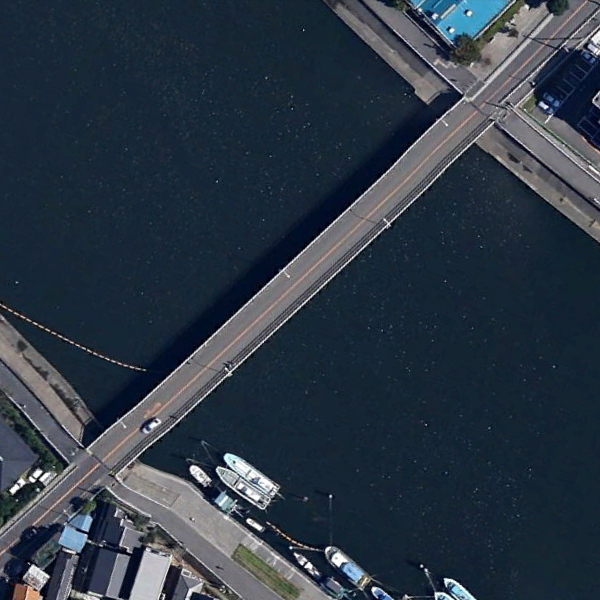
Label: Bridge